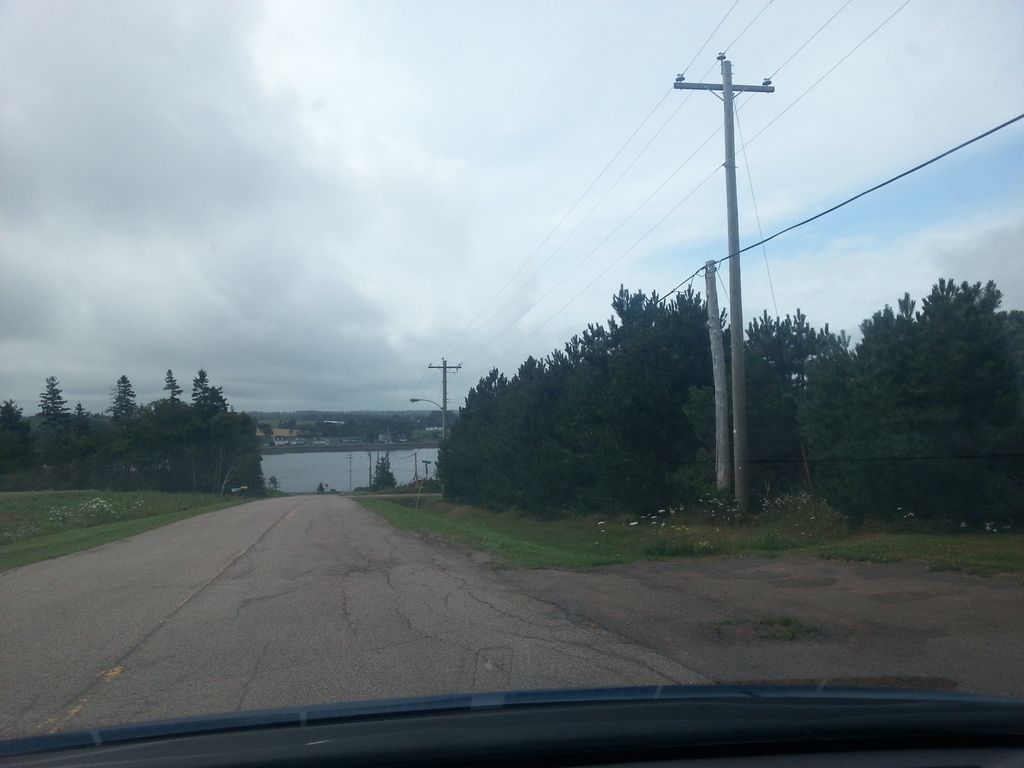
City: charlottetown